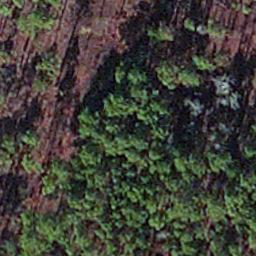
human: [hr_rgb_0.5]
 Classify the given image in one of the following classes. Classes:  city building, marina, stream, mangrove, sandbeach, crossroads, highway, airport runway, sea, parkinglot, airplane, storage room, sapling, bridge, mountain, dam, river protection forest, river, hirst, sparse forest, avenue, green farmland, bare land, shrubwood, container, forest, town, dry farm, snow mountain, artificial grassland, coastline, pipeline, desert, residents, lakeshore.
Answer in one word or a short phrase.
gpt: sapling